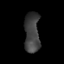
Tissue: lung
Cell type: Epithelial cells
Senescence score: 0.1757
Nuclear area (px): 600
Mean DAPI intensity: 63.485